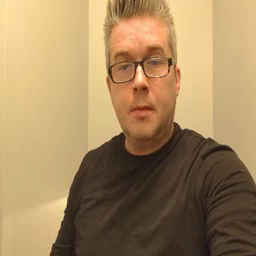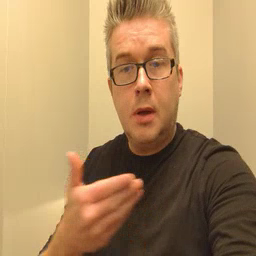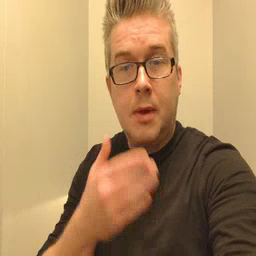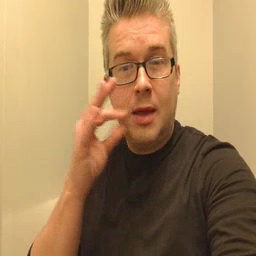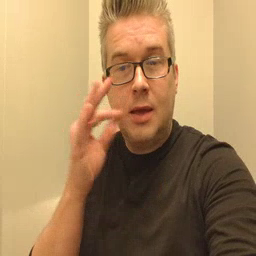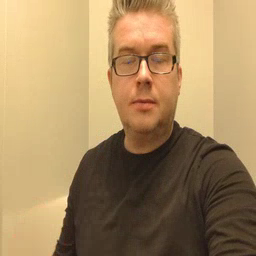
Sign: kitty